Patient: sex M, age 75
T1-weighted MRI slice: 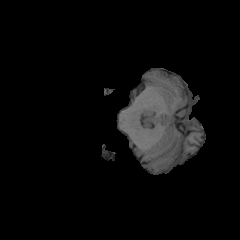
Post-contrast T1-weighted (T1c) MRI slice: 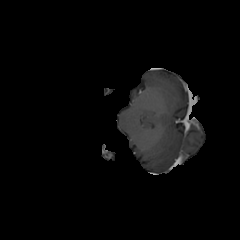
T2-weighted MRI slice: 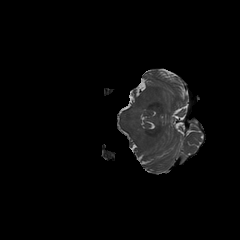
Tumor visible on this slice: yes
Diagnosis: Glioblastoma, IDH-wildtype
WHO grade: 4